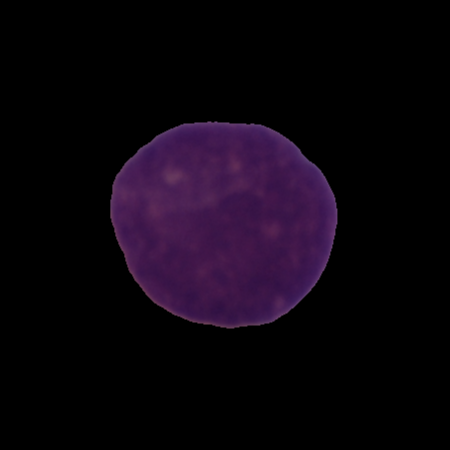
Label: cancer